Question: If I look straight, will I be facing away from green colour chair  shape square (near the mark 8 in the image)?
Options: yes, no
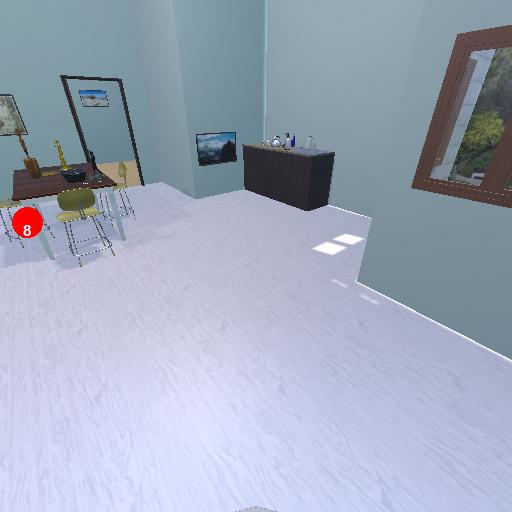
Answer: yes